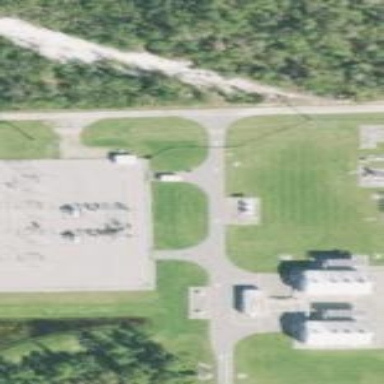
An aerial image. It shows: There is distribution substation enclosed by fence.